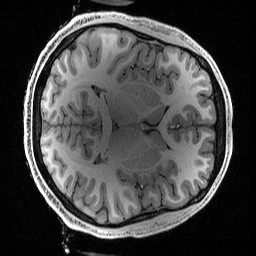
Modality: T1w
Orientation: axial
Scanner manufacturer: siemens
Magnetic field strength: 3 T
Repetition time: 2.5 s
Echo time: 0.0029 s